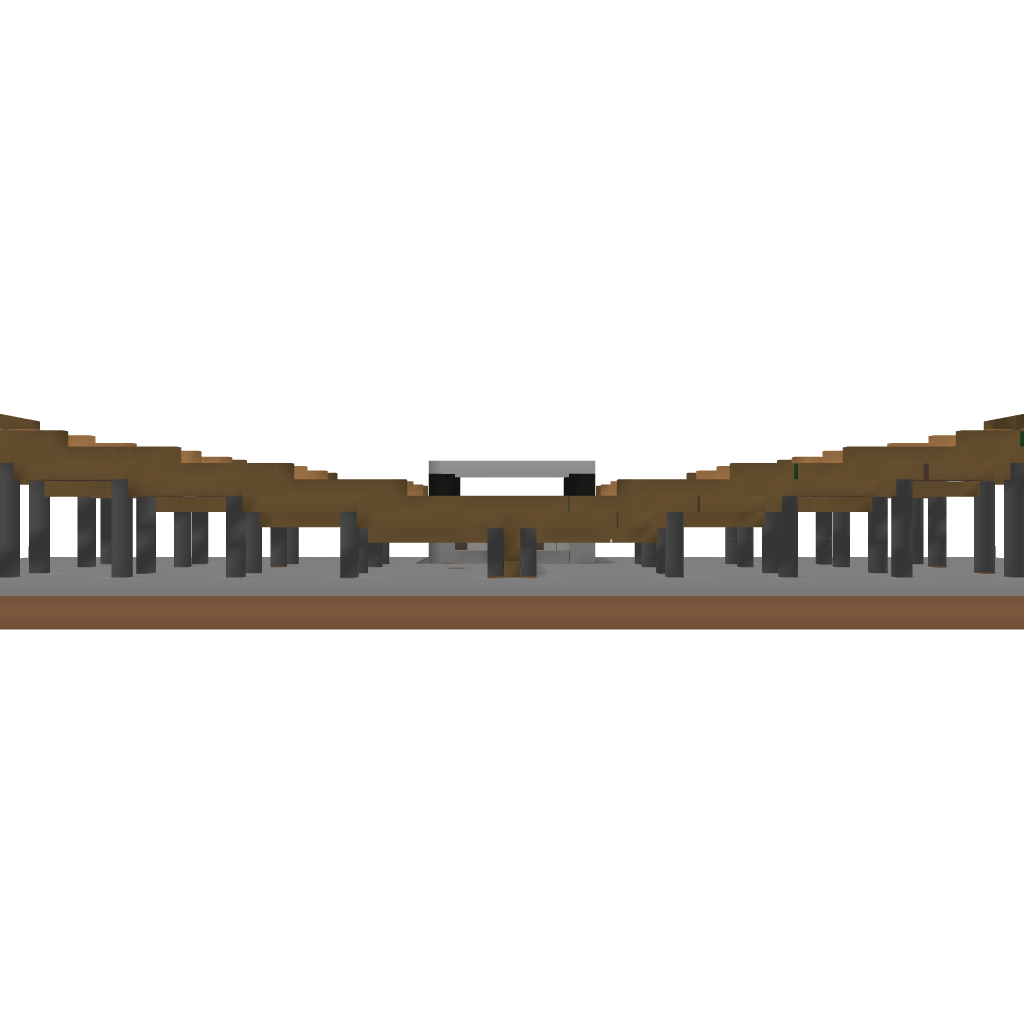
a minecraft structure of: Semi-AutoFarm